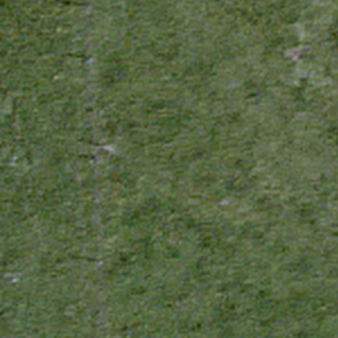
Label: other